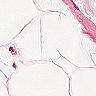
Metastatic tissue present: no